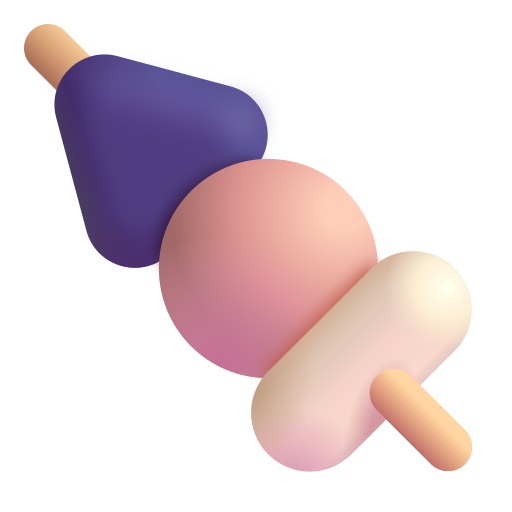
oden color